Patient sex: F
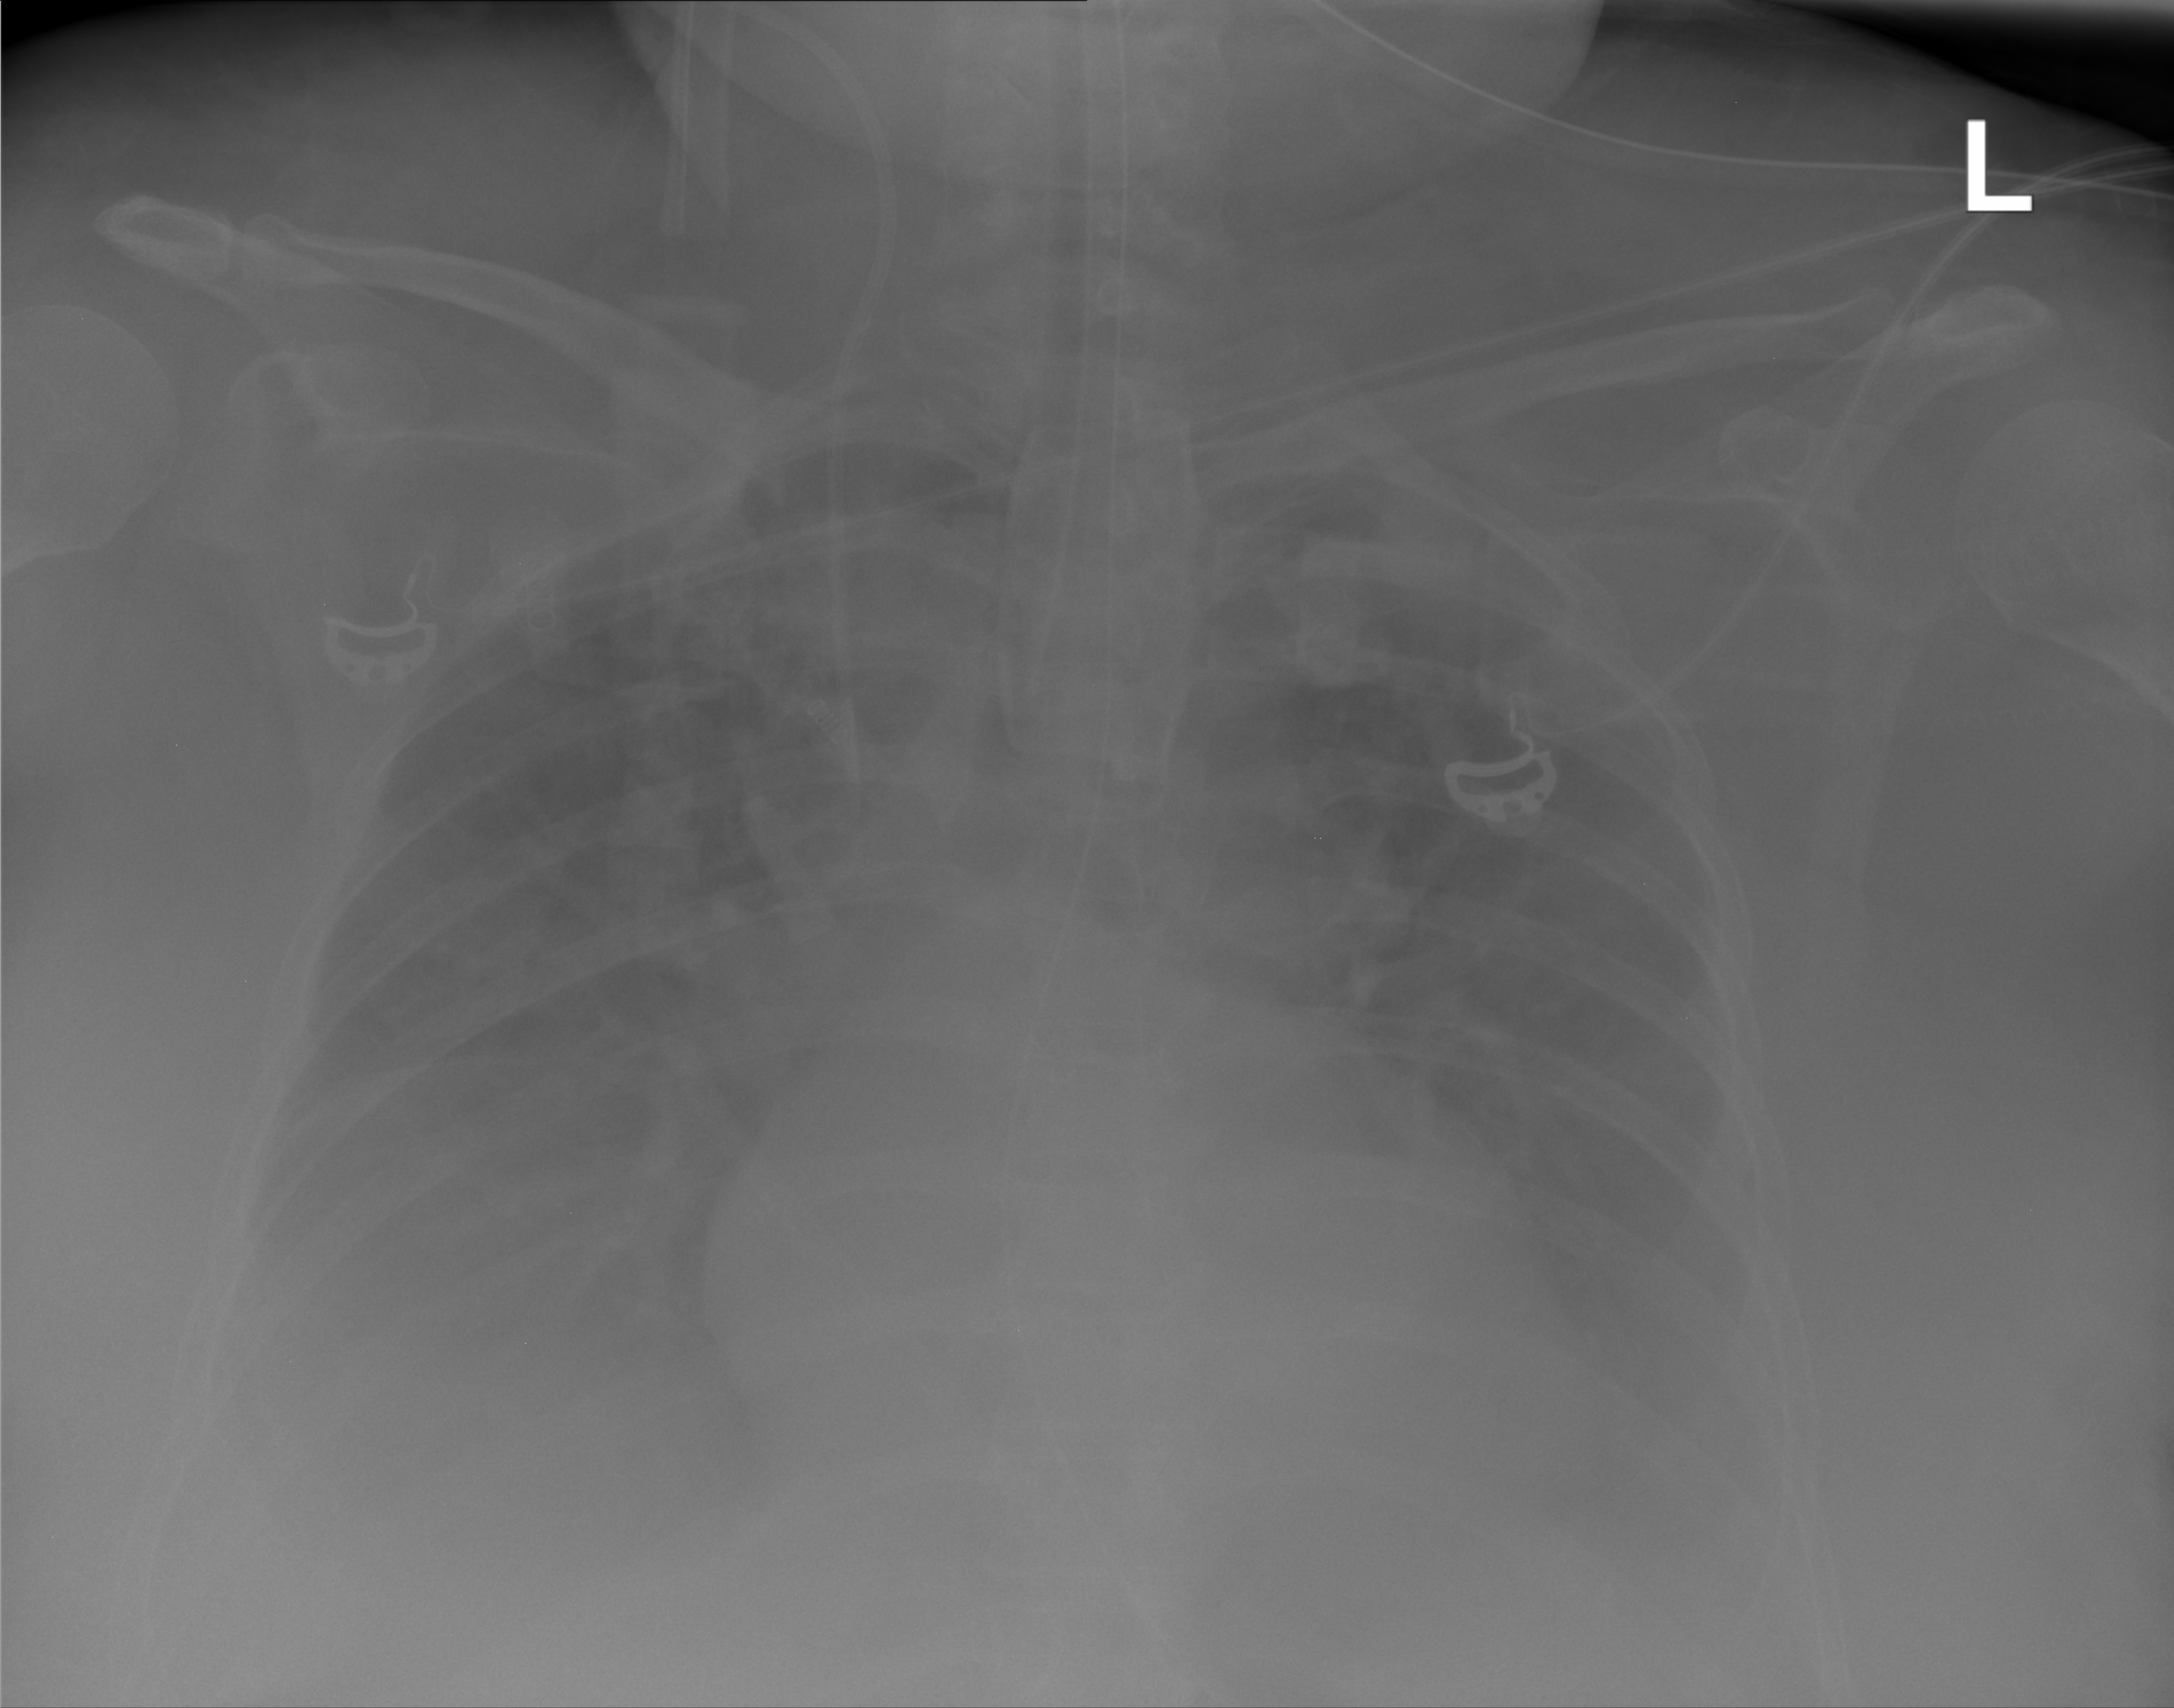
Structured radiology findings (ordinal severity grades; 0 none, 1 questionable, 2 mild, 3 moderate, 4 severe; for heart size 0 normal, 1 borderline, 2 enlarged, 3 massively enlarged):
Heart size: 2
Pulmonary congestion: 2
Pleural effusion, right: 3
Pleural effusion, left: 3
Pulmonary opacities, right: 1
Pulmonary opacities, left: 1
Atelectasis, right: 2
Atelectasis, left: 2